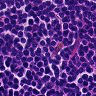
Metastatic tissue present: no